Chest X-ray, PA view. Patient: 42 years old, sex F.
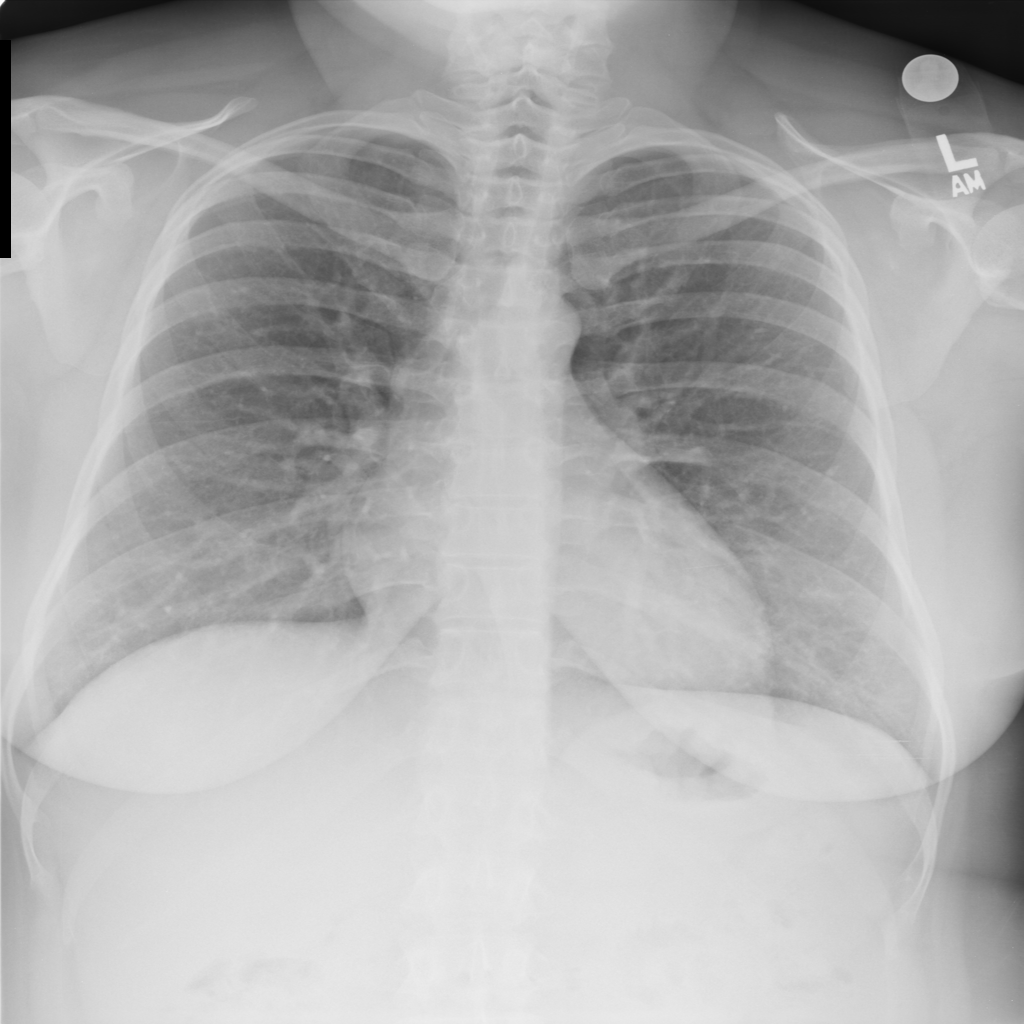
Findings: No Finding